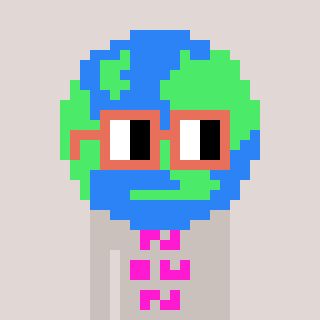
a pixel art character with square orange glasses, a earth-shaped head and a foggrey-colored body on a warm background